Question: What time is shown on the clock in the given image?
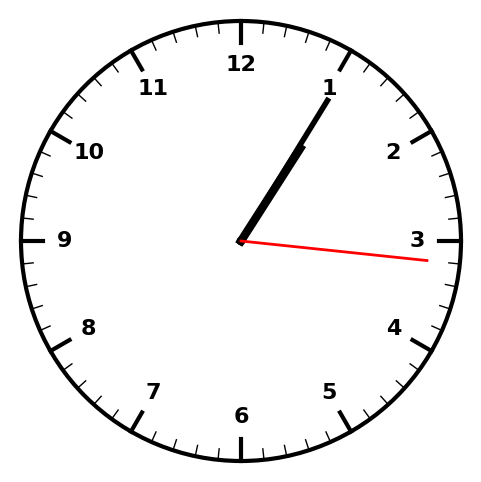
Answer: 01:05:16